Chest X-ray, PA view. Patient: 54 years old, sex F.
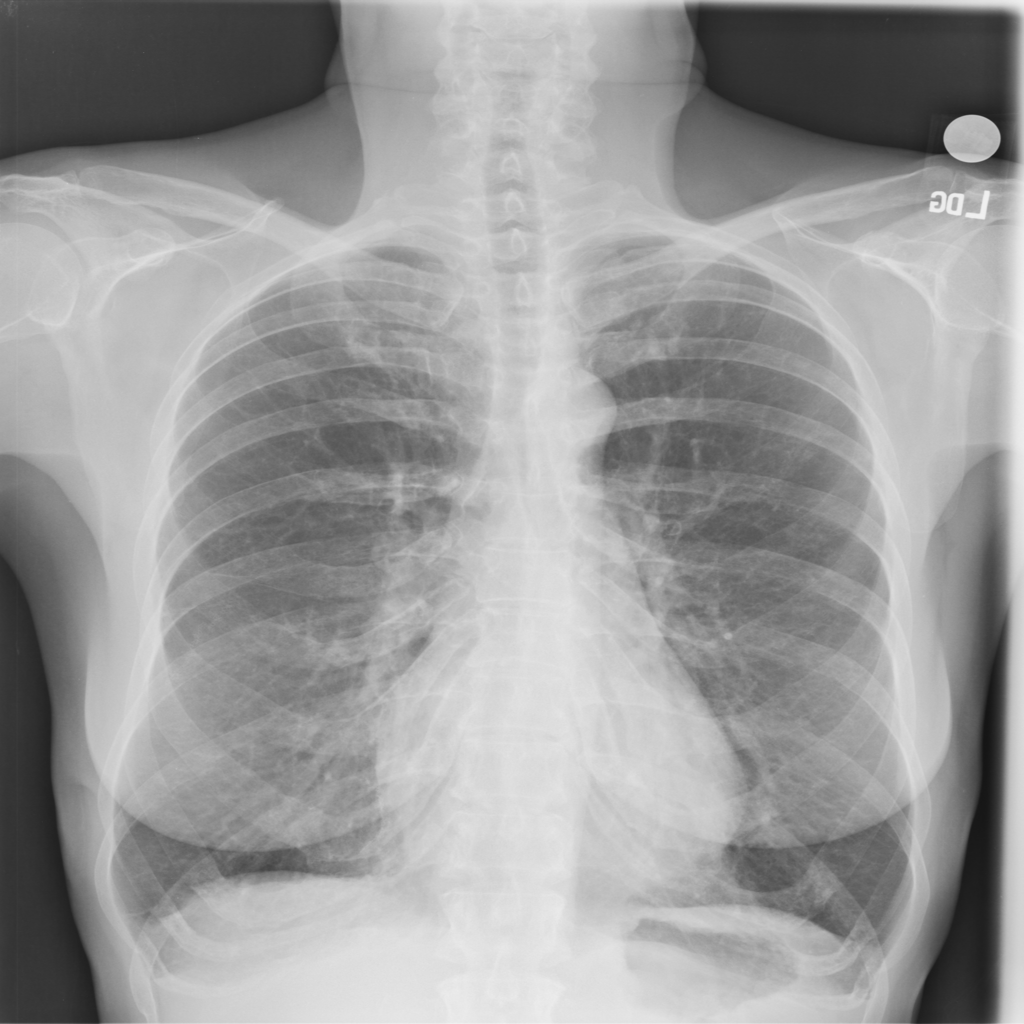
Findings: No Finding